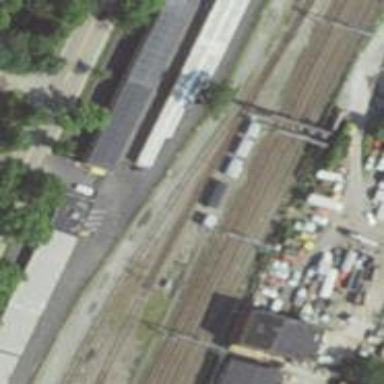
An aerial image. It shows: Railway track with contact line for electrification.